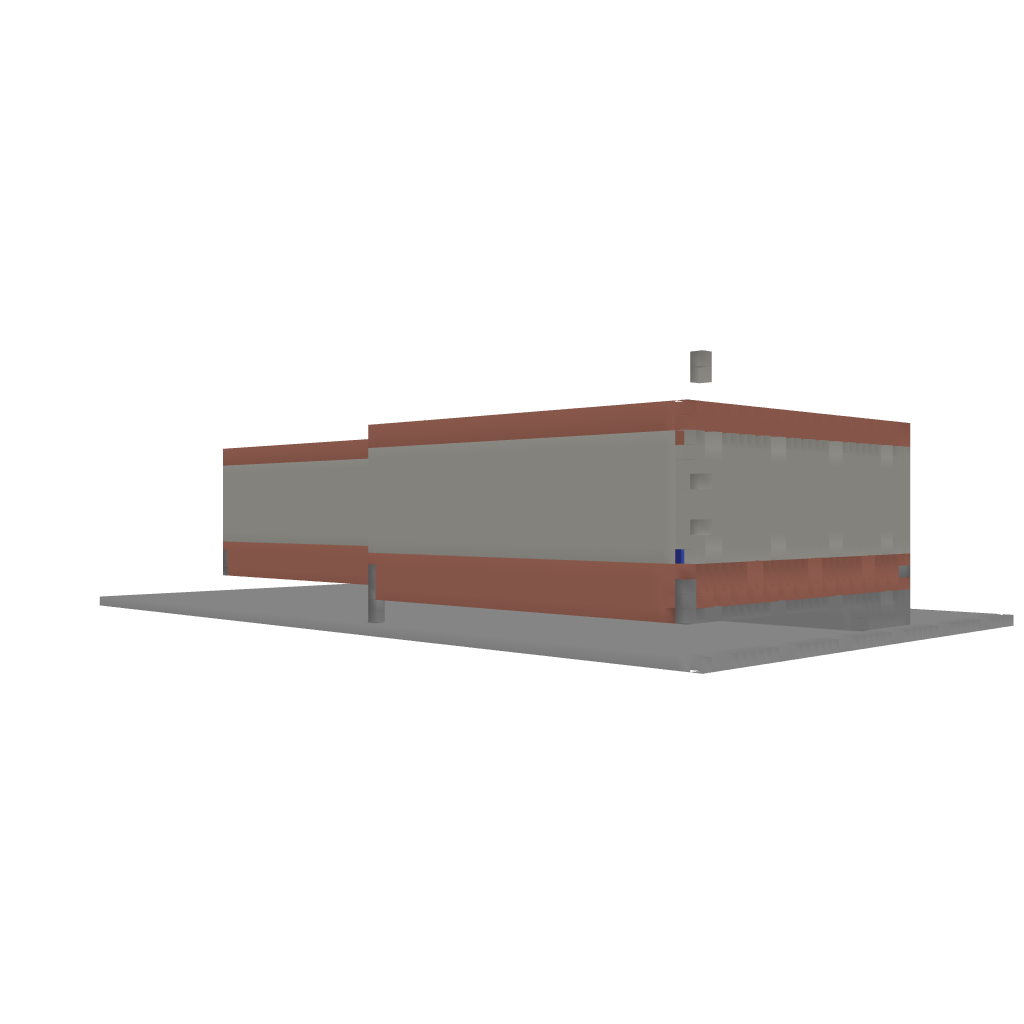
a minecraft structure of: ThePvp